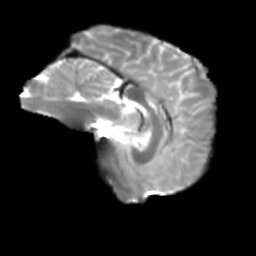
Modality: T2w
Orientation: sagittal
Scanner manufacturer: siemens
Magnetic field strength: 3 T
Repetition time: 4 s
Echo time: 0.0594 s